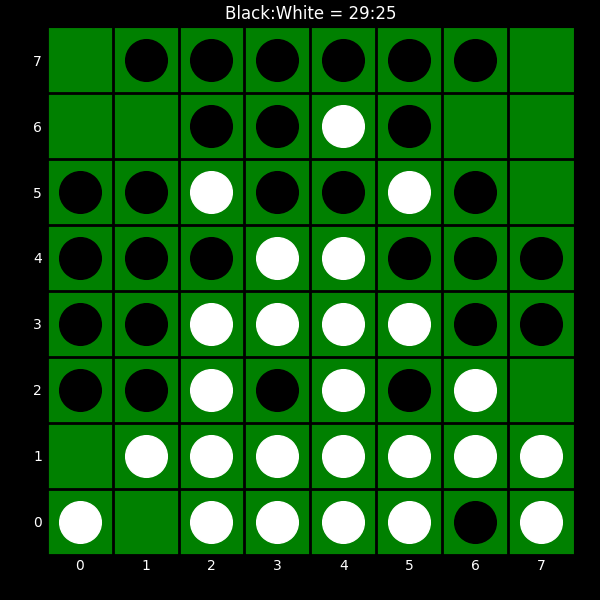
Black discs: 29
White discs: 25